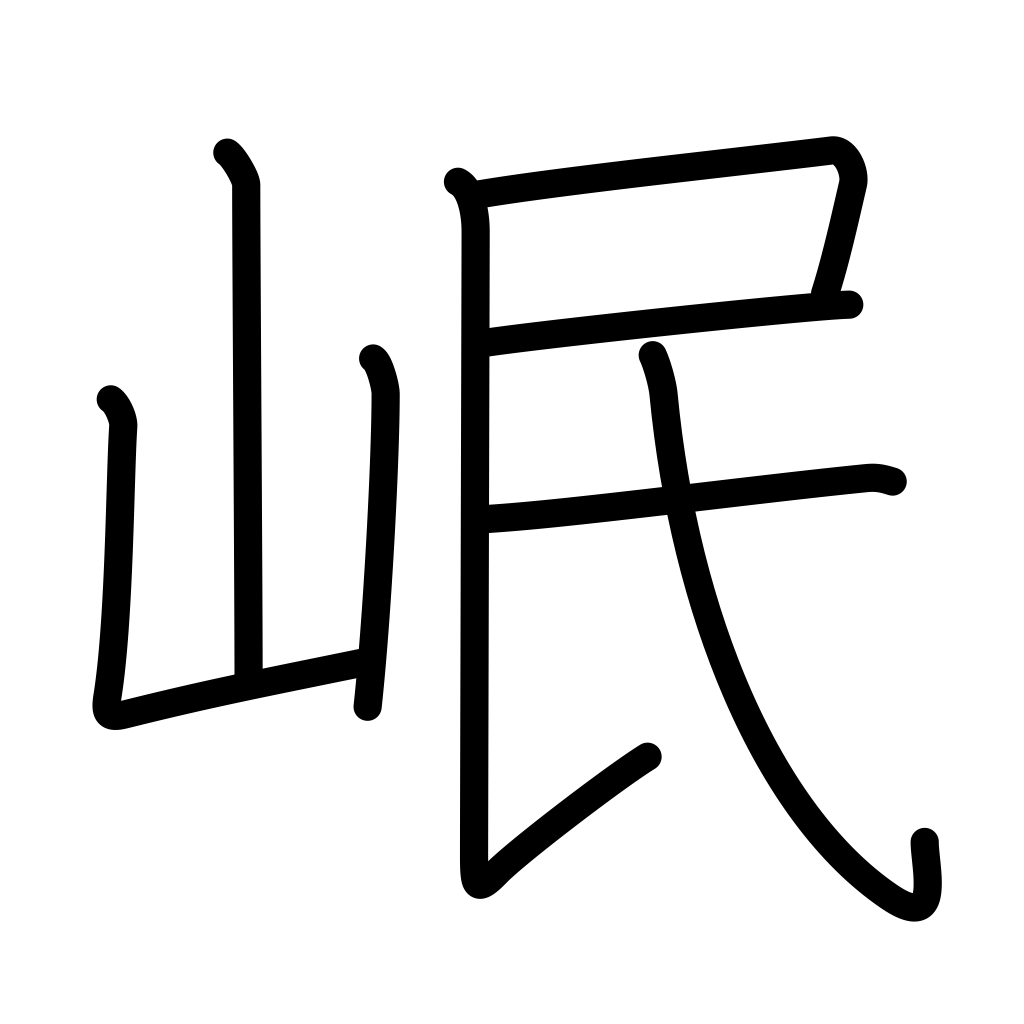
Meaning: name of a Chinese river, name of a Chinese mountain